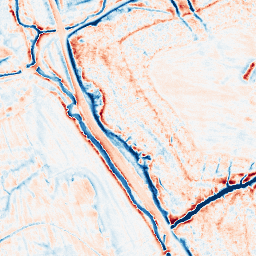
Category: edge_preserving
Decomposition family: anisotropic_diffusion
Decomposition parameters: iterations: 50
kappa: 30
gamma: 0.1
Upsampling method: regularized
Upsampling parameters: scale: 4
lambda_reg: 0.01
Upsampling scale: 4